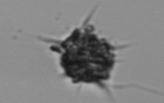
Label: Dictyocha